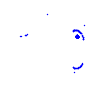
Particle: pion